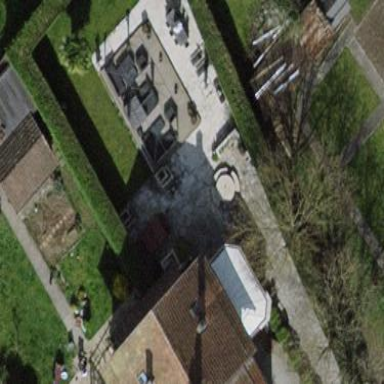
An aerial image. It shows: Garden surrounded by fence.